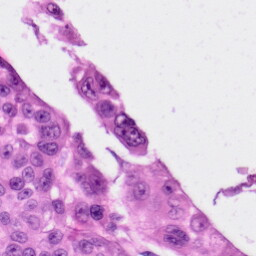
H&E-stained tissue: Skin